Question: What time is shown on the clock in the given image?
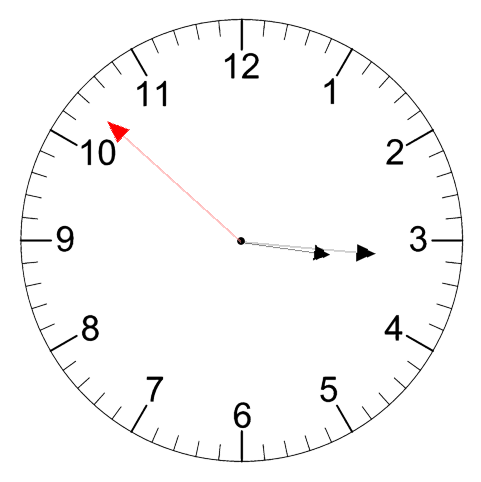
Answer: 03:15:52